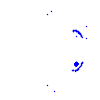
Particle: kaon